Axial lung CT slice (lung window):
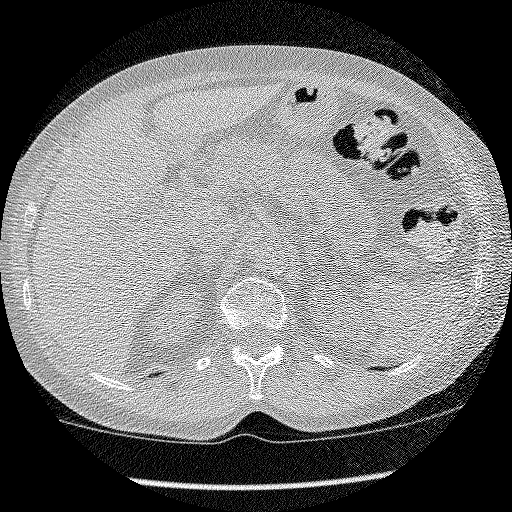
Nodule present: no